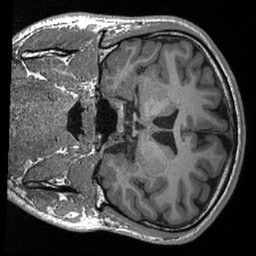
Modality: T1w
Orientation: coronal
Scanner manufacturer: siemens
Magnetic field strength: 3 T
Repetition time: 2.4 s
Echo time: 0.00213 s